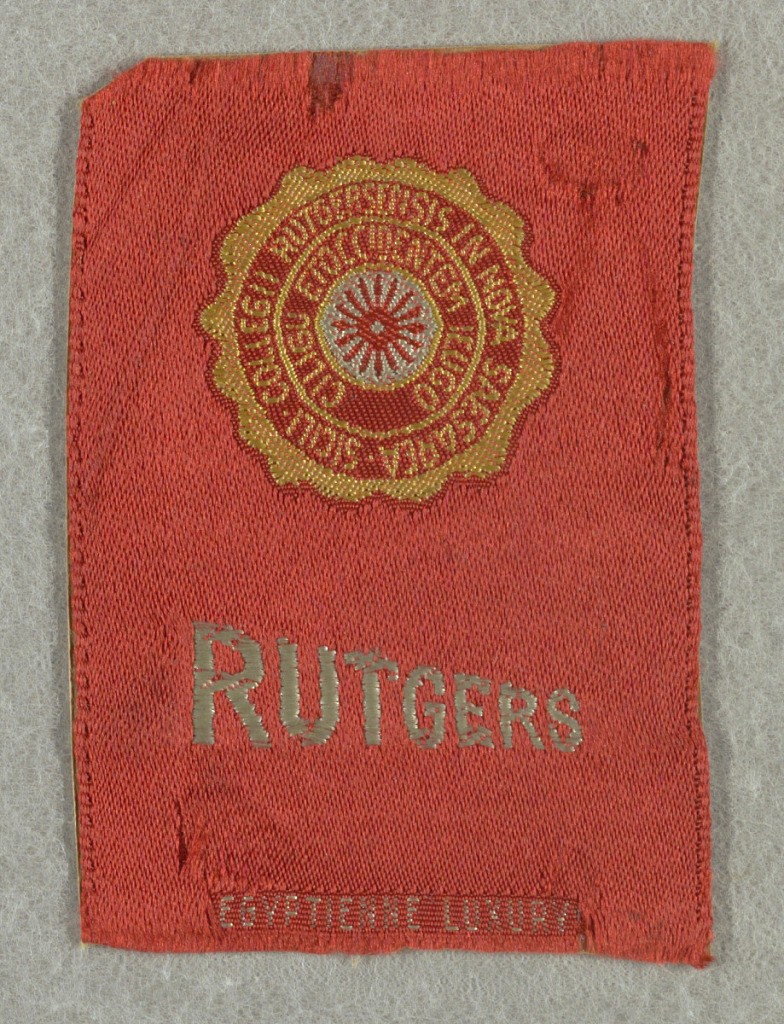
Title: Souvenir
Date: ca. 1910
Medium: silk Technique: satin weave with supplementary weft
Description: Red tobacco silk from Egyptienne Luxury cigarettes with seal of Rutgers University in yellow and white. Just below is "Rutgers" in white sloping capital letters.